Question: I want to simulate this kind of rich text view: (From twitter for iPad)
Only the text with the button on the link. ;) How can I place a button on the link? or make the link look as cool as this?
I would like to have this kind of view but I have to be able to select text even id the view is not in editing mode (this is not possible in Twitter app), but when editing it it does not have to be that fancy. A simple UITextView should be enough.
Any ideas how can I achieve this or is there a library out there I can use?
I don't want to use UIWebView since I want to have at least 9 of this views and maybe UIWebView is slow?
Thanks
:
In early versions (iOS2.x) there was a undocumented API in UITextView:
'''
[myTextView setContentToHTMLString:@"<body><strong><p>Content In HTML</p></strong><p>Other Paragraph</p></body>"];
'''
that still works in iOS4.2! (simulator test). But probably my app will be rejected;(
I also have found this article that support the theory that UITextView still supports HTML but the API is not public:
<URL>
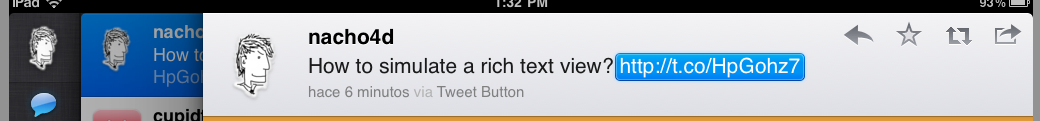
Answer: Try LRLinkableLabel.
<URL>
It supports formatting for links, but not richer formats.
Tried it with CoreText yet?